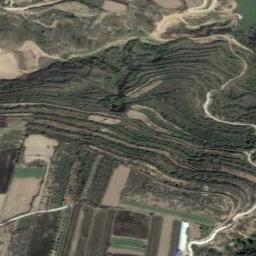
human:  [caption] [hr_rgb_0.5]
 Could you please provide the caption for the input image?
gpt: The bare and green terrace is next to some trees .

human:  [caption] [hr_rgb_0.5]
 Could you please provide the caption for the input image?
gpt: There are four parallel paths between the terraces .

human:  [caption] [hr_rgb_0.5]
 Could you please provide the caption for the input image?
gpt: The green plants are on the terrace .

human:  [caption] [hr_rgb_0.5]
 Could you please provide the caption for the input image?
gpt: A large layer of brown and green mixed terraces with several winding narrow paths .

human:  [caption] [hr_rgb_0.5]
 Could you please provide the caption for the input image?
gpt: There are many green terraces and some brown ones .